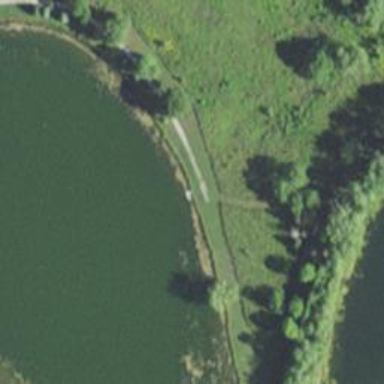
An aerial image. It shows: Disc golf hole.